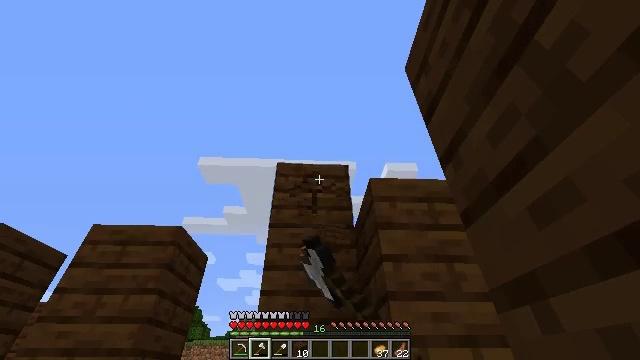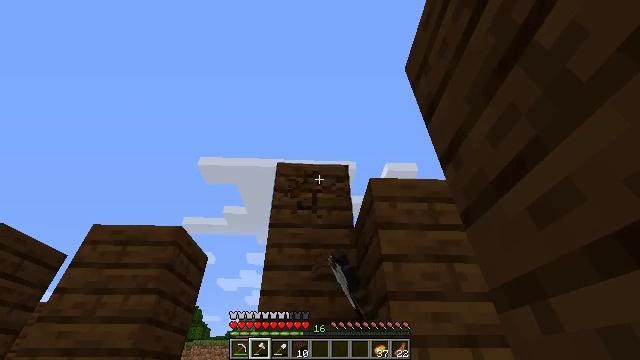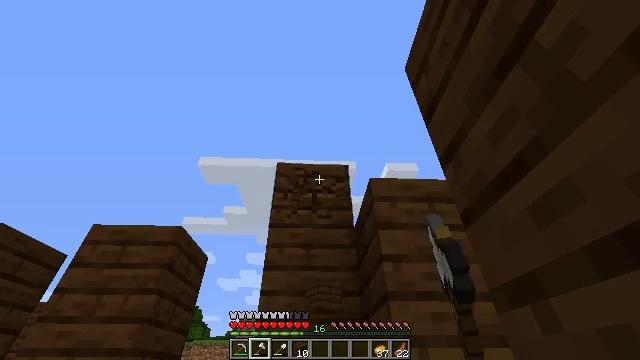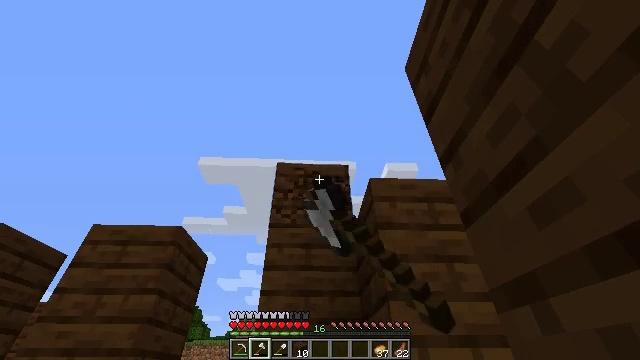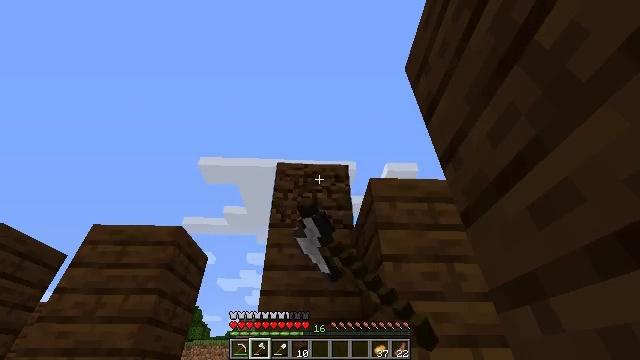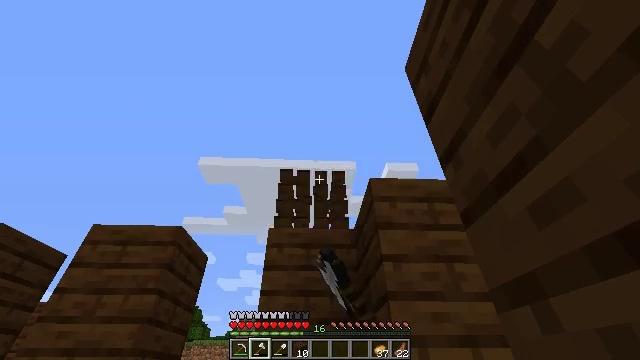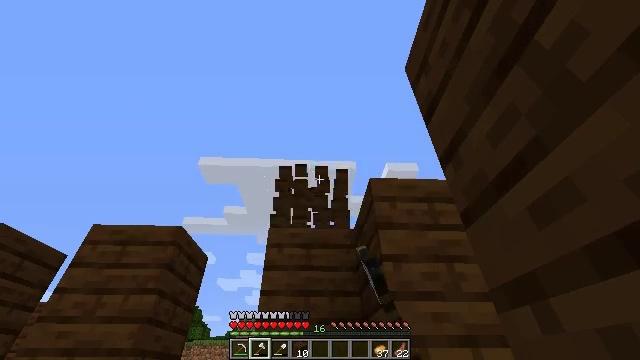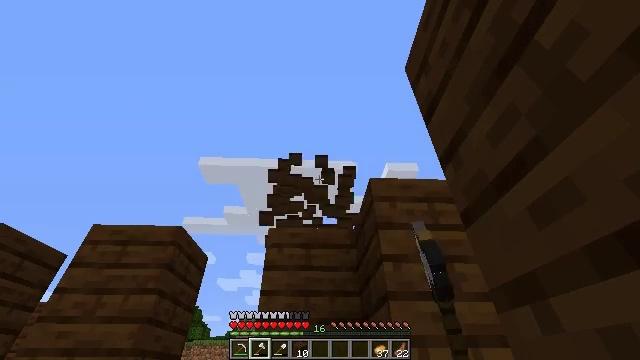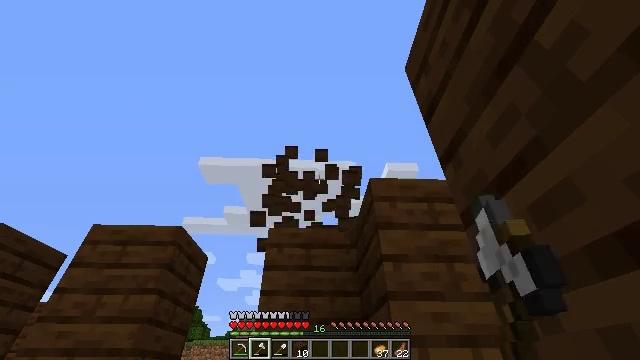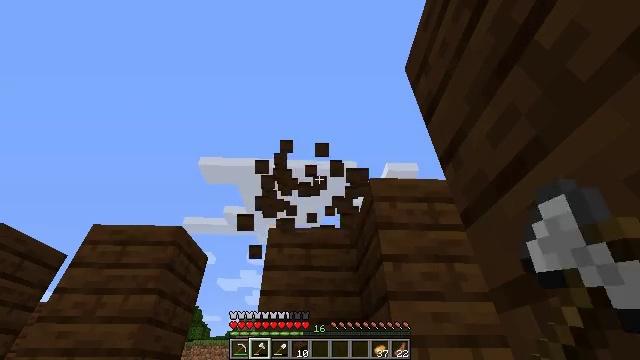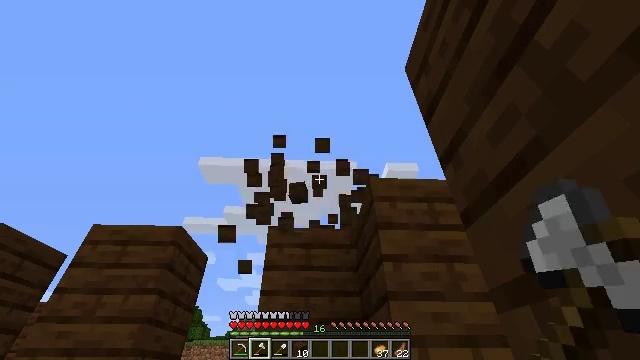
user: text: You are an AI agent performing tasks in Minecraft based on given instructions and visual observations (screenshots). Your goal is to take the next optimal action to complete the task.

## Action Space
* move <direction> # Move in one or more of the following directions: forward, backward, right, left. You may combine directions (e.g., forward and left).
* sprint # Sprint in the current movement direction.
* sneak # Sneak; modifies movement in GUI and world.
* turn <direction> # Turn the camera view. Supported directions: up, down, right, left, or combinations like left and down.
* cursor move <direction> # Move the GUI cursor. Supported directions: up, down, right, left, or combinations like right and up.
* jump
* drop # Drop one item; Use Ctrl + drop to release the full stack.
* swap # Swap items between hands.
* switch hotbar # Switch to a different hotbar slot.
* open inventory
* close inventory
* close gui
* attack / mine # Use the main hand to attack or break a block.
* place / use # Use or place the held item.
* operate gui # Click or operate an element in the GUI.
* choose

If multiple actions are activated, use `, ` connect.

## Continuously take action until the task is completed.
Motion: motion action
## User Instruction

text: Break the existing dark oak planks.
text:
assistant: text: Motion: attack / mine
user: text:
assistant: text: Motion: attack / mine
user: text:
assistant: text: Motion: attack / mine
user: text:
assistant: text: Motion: attack / mine
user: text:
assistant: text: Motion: attack / mine
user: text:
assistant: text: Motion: attack / mine
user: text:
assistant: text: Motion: attack / mine
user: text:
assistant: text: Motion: attack / mine
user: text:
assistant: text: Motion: attack / mine
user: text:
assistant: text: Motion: attack / mine
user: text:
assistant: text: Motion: attack / mine